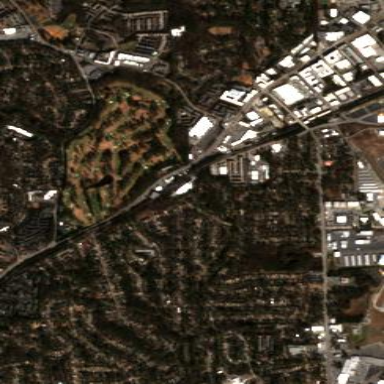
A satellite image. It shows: Golf course surrounded by greenery.